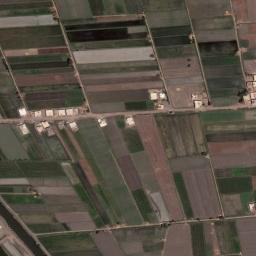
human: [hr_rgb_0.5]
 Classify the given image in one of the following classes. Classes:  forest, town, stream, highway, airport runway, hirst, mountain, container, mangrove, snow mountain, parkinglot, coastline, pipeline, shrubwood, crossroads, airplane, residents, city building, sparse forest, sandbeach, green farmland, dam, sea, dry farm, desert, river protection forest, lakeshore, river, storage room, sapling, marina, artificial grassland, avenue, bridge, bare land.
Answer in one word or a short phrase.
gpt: green farmland